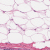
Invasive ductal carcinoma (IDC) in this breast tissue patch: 0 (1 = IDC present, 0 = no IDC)